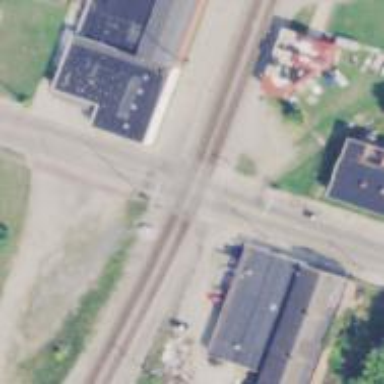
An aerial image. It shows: Level crossing along the railway.